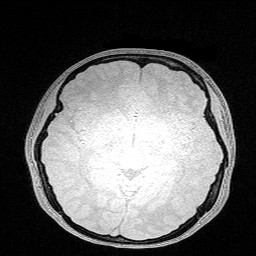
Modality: FLASH
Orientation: coronal
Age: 25
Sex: female